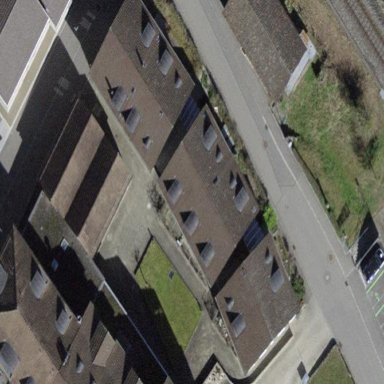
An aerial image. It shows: Building with tiled roof.